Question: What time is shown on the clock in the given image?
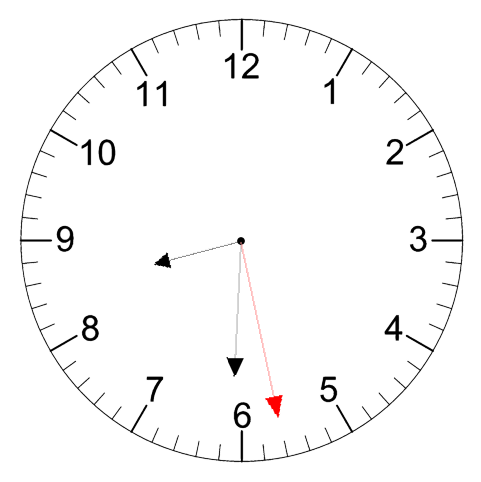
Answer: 08:30:28